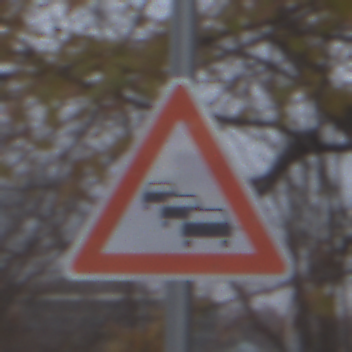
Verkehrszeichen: Stau
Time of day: MorningAfternoon
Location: Outdoor (Nature)
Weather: Overcast
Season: NotSpecified
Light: Natural